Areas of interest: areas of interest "Jinan University (Shiqiao Campus) Tennis Court"
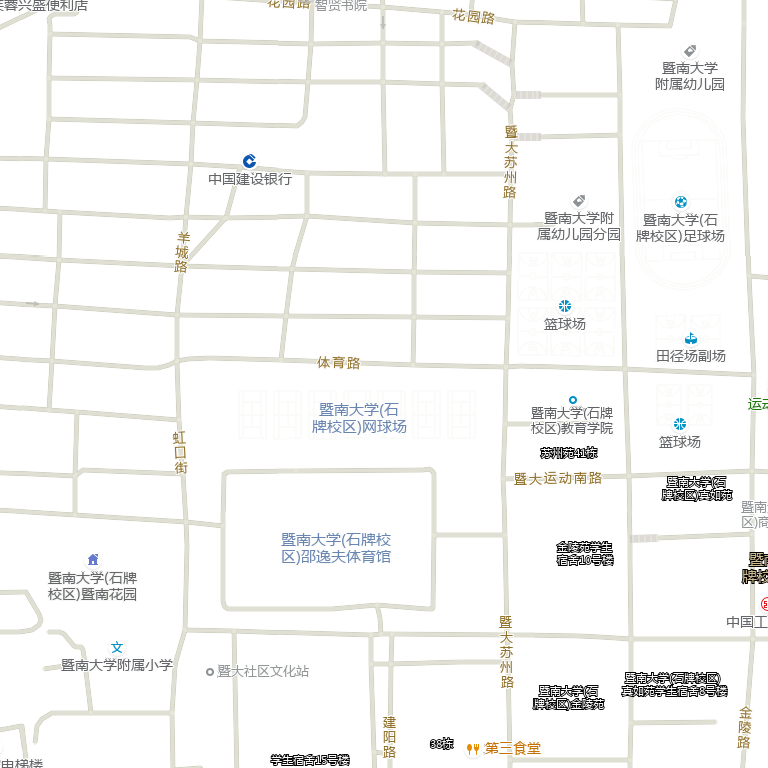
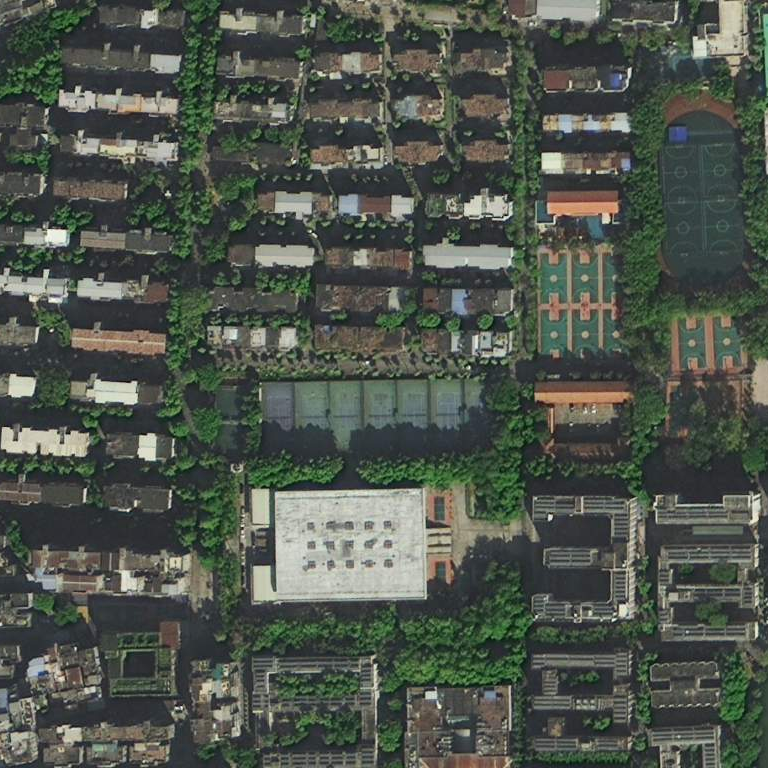